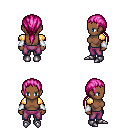
a pixel art fantasy rpg character, female body template, human, dark skin, gold arm armor, magenta pants, pink ponytail hairstyle, white cloth bracers, metal boots, four views (front, back, left, right), 2x2 character sprite sheet, small pixel art, hard edges, no anti-aliasing